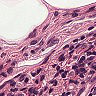
Metastatic tissue present: no